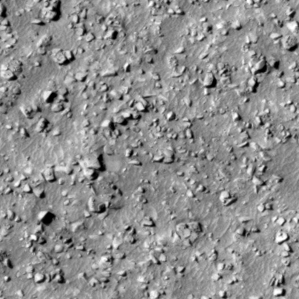
Label: non_frost